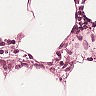
Metastatic tissue present: no